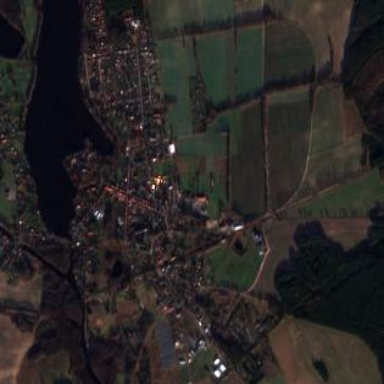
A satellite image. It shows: Town.